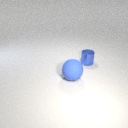
large blue rubber sphere in front of small blue metal cylinder